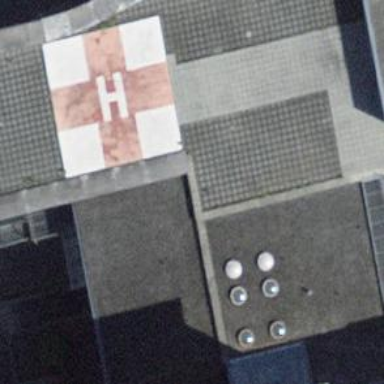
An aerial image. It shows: Image showing helipad at airport.